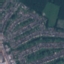
Land use / land cover: Residential